Question:
i can't Go Online my project for checkin it's show error like this picture.
How to solve it's?
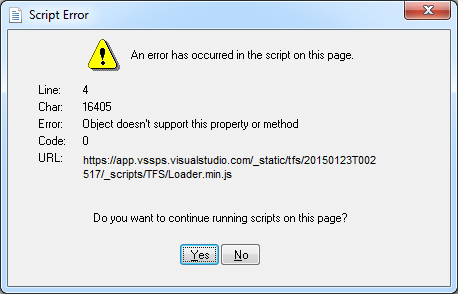
Answer: Visual Studio Online requires IE9 or later. You appear to be using an unsupported browser.